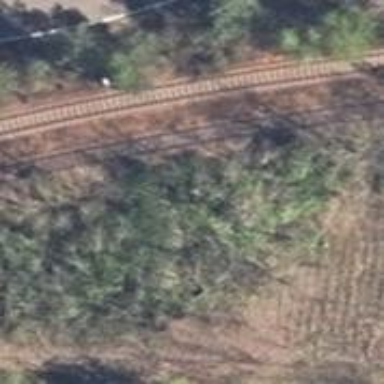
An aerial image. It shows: Rail spur service.